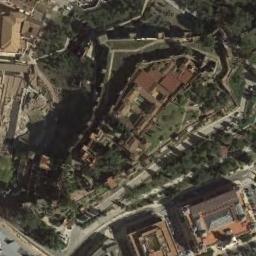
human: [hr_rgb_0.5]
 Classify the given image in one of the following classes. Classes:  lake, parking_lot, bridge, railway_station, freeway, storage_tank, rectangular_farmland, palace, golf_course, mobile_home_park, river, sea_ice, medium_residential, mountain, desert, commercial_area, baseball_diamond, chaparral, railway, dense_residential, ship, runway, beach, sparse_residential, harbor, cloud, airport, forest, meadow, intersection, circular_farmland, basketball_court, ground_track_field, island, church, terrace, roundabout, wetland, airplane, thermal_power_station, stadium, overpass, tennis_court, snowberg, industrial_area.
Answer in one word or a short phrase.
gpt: palace